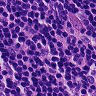
Metastatic tissue present: no